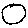
Label: moon